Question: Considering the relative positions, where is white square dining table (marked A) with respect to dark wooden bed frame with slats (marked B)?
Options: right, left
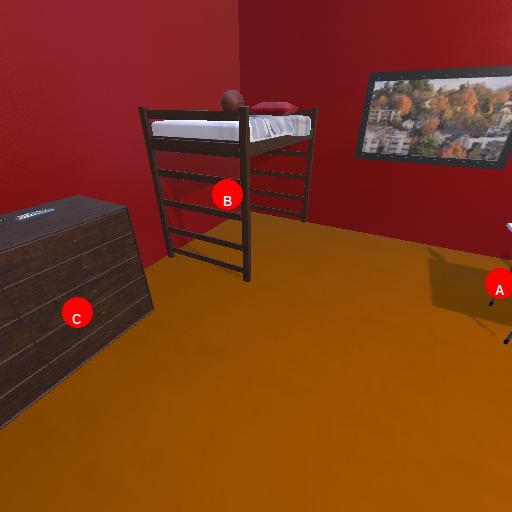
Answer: right